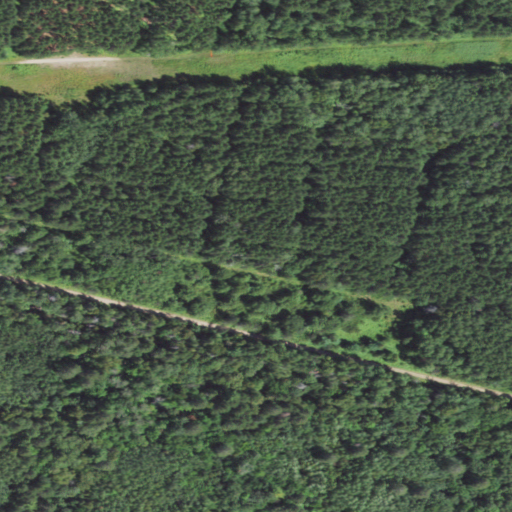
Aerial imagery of plain(s) in Minnesota named Portage Lake containing evergreen forest, mixed forest, open development, woody wetlands, deciduous forest, low intensity development, and herbaceous wetlands